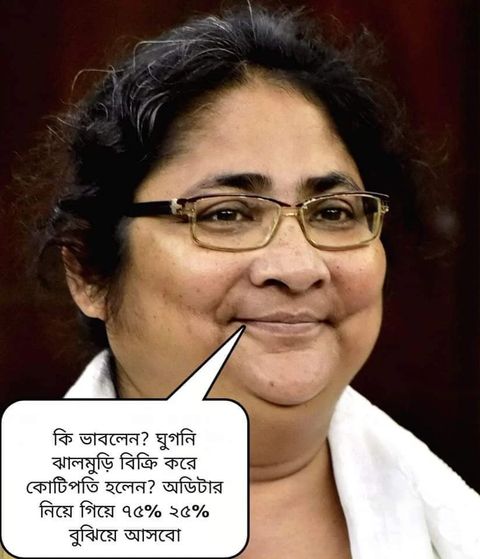
Text: কি ভাবলেন? ঘুগনি ঝালমুড়ি বিক্রি করে কোটিপতি হলেন? অডিটার নিয়ে গিয়ে ৭৫% ২৫% বুঝিয়ে আসবো
Label: Hate
Hate category: Political
Targeted group: Organization